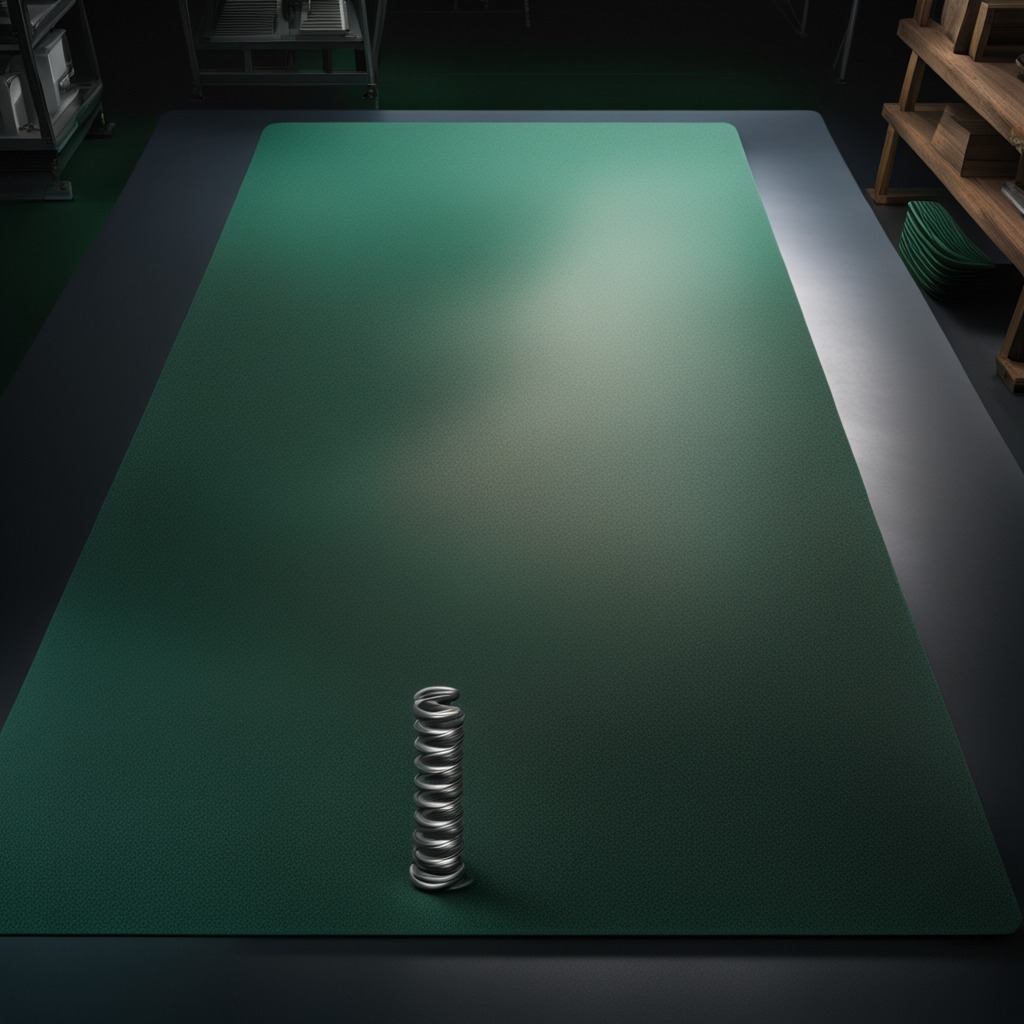
A coiled metal spring is lying on the clean granite tabletop.